Field crop: maize
Growth stage: 2
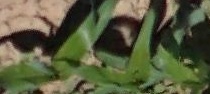
Species: maize